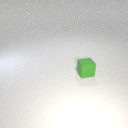
small green rubber cube